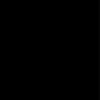
Label: dusty